Question: The problem is: I get a NullReferenceException but I can't seem to find out why. (I just start with C#) and have read the C# for kids from Microsoft. It explained a lot but this I do not understand.
But I don't get the piece of code which throw the exception to my head.
Code is:
'''
using System;
using System.Collections.Generic;
using System.Linq; using System.Text;
using System.IO.Ports;
using PlugwiseLib.BLL.BC;
using plugwiseLib.BLL.BPC;
using System.Text.RegularExpressions;
using System.Threading;
using System.IO;
using PlugwiseLib.BLL.BPC;
using PlugwiseLib.UTIL;
namespace PlugwiseLib {
public class plugwiseControl
{
private SerialPort port;
private PlugwiseActions currentAction;
public delegate void PlugwiseDataReceivedEvent(object
sender, System.EventArgs e,
List<PlugwiseMessage> data);
public event PlugwiseDataReceivedEvent
DataReceived;
private PlugwiseReader reader;
/// <summary>
/// Constructor for the Plugwise Control class
/// </summary>
/// <param name="serialPort">The serial port name that the plugwise stick takes</param>
public plugwiseControl(string serialPort)
{
try
{
port = new SerialPort(serialPort);
port.DataReceived += new SerialDataReceivedEventHandler(port_DataReceived);
port.BaudRate = 115200;
currentAction = PlugwiseActions.None;
reader = new PlugwiseReader();
}
catch (Exception e)
{
throw new Exception("Could not connect to plug.");
}
}
/// <summary>
/// This is the method that sends a command to the plugwise plugs.
/// </summary>
/// <param name="mac">The mac adress of the plug that needs to perform the action</param>
/// <param name="action">The action that has to be performed</param>
public void Action(string mac,PlugwiseActions action)
{
try
{
string message = "";
switch (action)
{
case PlugwiseActions.On:
currentAction = PlugwiseActions.On;
message = PlugwiseSerialPortFactory.Create(PlugwiseSerialPortRequest.on,mac);
break;
case PlugwiseActions.Off:
currentAction = PlugwiseActions.Off;
message = PlugwiseSerialPortFactory.Create(PlugwiseSerialPortRequest.off, mac);
break;
case PlugwiseActions.Status:
currentAction = PlugwiseActions.Status;
message = PlugwiseSerialPortFactory.Create(PlugwiseSerialPortRequest.status, mac);
break;
case PlugwiseActions.Calibration:
currentAction = PlugwiseActions.Calibration;
message = PlugwiseSerialPortFactory.Create(PlugwiseSerialPortRequest.calibration, mac);
break;
case PlugwiseActions.powerinfo:
currentAction = PlugwiseActions.powerinfo;
message = PlugwiseSerialPortFactory.Create(PlugwiseSerialPortRequest.powerinfo,mac);
break;
case PlugwiseActions.history:
message = "";
break;
}
if (message.Length > 0)
{
port.WriteLine(message);
Thread.Sleep(10);
}
}
catch (Exception e)
{
throw e;
}
}
/// <summary>
/// This is the method that sends a command to the plugwise plugs that retrieves the history power information
/// </summary>
/// <param name="mac">The mac adress of the plug that needs to perform the action</param>
/// <param name="logId">The id of the history message that has to be retrieved</param>
/// <param name="action">The action that has to be performed this MUST be history</param>
public void Action(string mac,int logId,PlugwiseActions action)
{
string message = "";
switch(action)
{
case PlugwiseActions.history:
currentAction = PlugwiseActions.history;
message = PlugwiseSerialPortFactory.Create(PlugwiseSerialPortRequest.history, MessageHelper.ConvertIntToPlugwiseLogHex(logId), mac);
break;
}
if (message.Length > 0)
{
port.WriteLine(message);
Thread.Sleep(10);
}
}
private void port_DataReceived(object sender, SerialDataReceivedEventArgs e)
{// Event for receiving data
string txt = port.ReadExisting();
List<PlugwiseMessage> msg = reader.Read(Regex.Split(txt, "
"));
DataReceived(sender, new System.EventArgs(), msg);
}
/// <summary>
/// This method Opens the connection to the serial port
/// </summary>
public void Open()
{
try
{
if (!port.IsOpen)
{
port.Open();
}
}
catch (System.IO.IOException ex)
{
throw ex;
}
}
/// <summary>
/// This method closes the connection to the serial port
/// </summary>
public void Close()
{
try
{
if (port.IsOpen)
{
port.Close();
}
Thread.Sleep(5);
}
catch (IOException ex)
{
throw ex;
}
}
}
}
'''
I get the exception at this piece (in Visual C# 2008 express)
'''
private void port_DataReceived(object sender, SerialDataReceivedEventArgs e)
{// Event for receiving data
string txt = port.ReadExisting();
List<PlugwiseMessage> msg = reader.Read(Regex.Split(txt, "
"));
DataReceived(sender, new System.EventArgs(), msg);
'''

I checked 'msg' but this is filled with so far i can see valid data.
So I don't know why I get the exception.
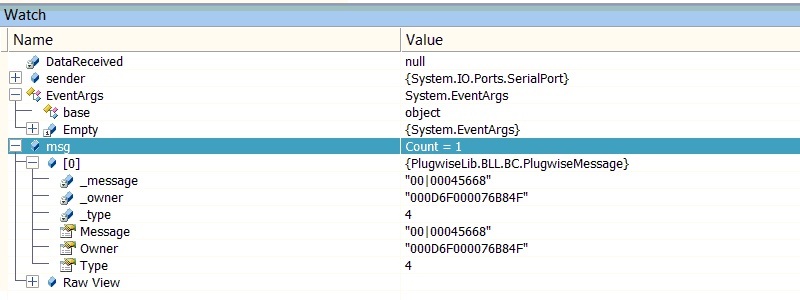
Answer: In .NET, if you raise an event and there are no registered listeners for that event (nothing has done to your event what you do to your port's DataReceived event in the second line of your try {} block in your constructor), it shows up as null, and raises that exception. In your Watch list screenshot, DataReceived is null, which makes me think this is the problem. So:
'''
if (DataReceived != null)
DataReceived(...arguments here...);
'''